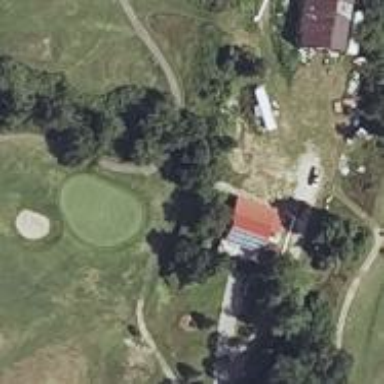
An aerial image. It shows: Service road designated as golf cart path.